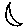
Label: moon